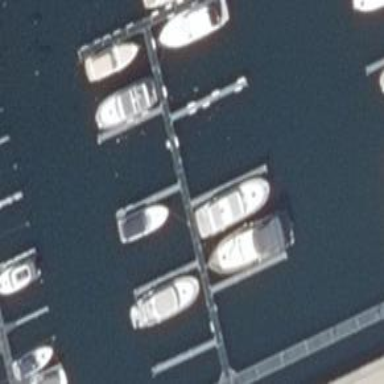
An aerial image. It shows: Man-made pier.